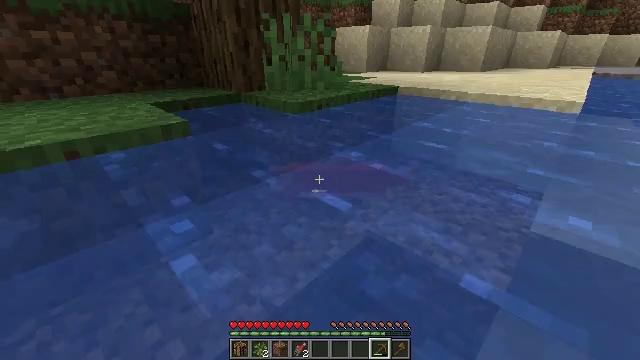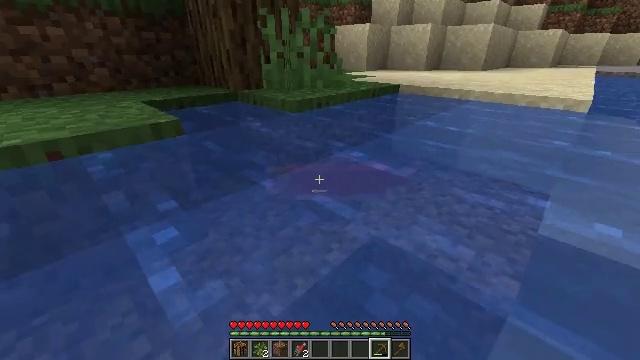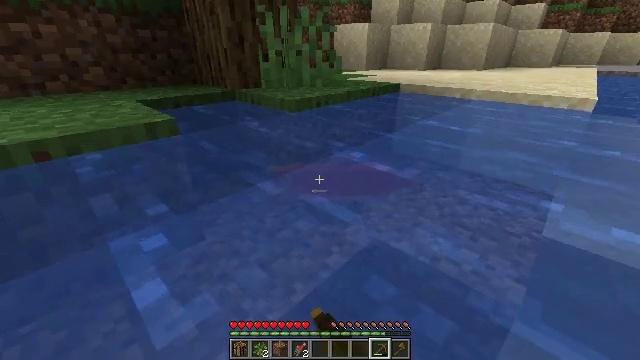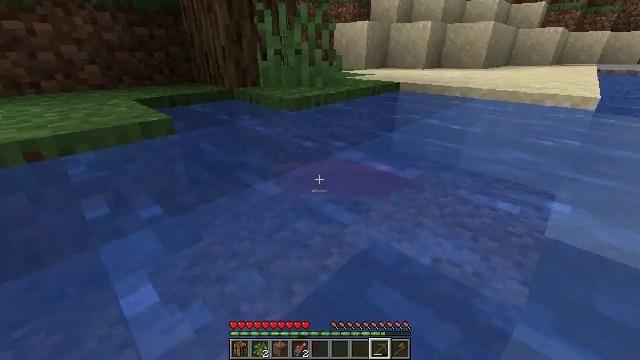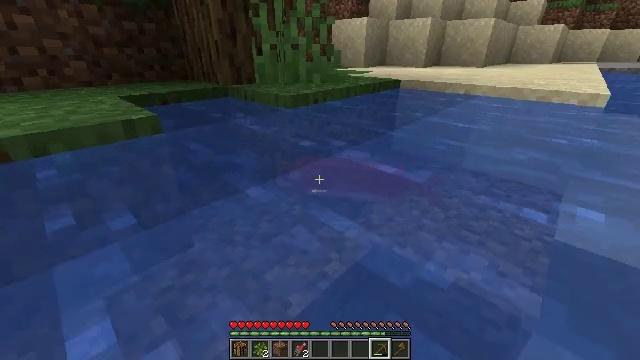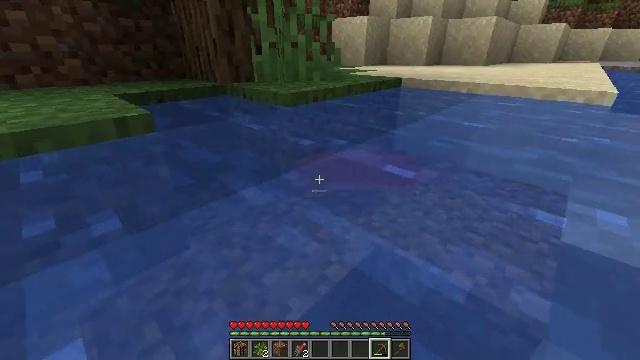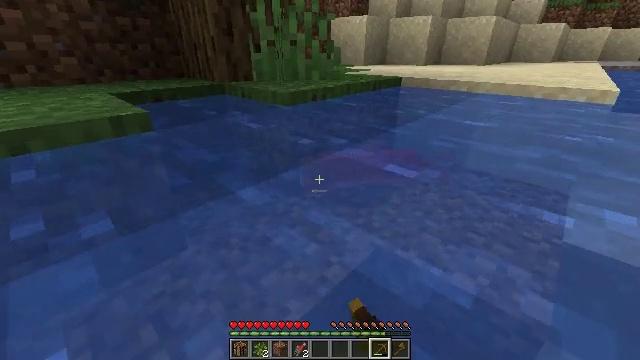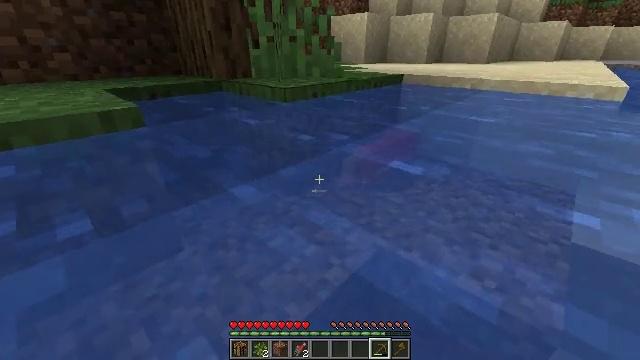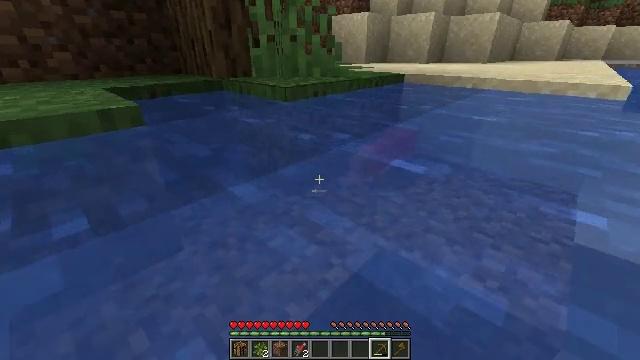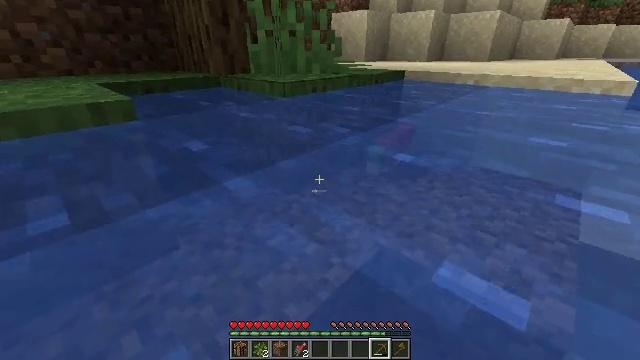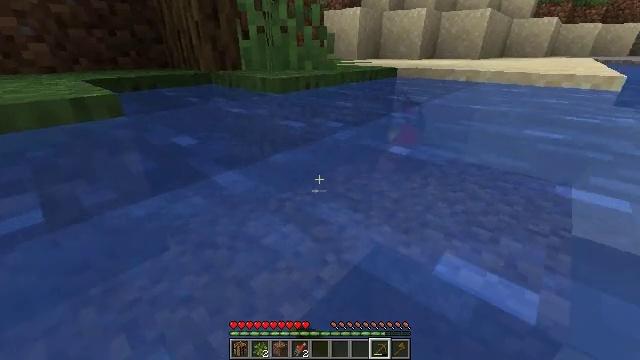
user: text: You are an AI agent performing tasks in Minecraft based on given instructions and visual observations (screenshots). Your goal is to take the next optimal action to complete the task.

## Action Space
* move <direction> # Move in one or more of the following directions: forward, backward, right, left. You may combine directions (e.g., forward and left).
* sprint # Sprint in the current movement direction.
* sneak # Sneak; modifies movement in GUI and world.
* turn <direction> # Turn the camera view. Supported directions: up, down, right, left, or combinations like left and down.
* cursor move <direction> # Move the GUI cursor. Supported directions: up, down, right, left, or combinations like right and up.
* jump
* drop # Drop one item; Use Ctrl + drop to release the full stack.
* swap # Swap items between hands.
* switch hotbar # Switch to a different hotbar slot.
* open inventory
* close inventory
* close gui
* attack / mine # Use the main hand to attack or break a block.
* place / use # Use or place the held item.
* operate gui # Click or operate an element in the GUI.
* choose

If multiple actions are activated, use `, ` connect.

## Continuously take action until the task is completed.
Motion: motion action
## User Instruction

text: Fish and kill the salmon.
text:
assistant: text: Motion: move forward, attack / mine
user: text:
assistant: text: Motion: move forward, attack / mine
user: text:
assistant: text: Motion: move forward, attack / mine
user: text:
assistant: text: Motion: no_op
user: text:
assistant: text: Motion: attack / mine
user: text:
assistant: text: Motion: attack / mine
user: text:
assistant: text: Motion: attack / mine
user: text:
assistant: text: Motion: no_op
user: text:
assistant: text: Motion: attack / mine
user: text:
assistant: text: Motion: turn right, attack / mine
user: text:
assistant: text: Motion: attack / mine